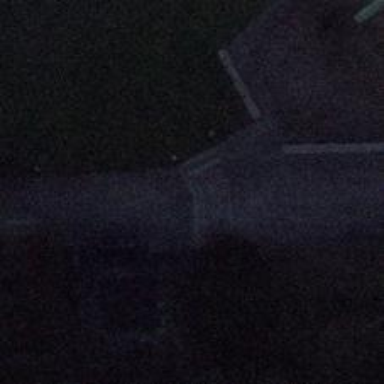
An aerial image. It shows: Road with steps.